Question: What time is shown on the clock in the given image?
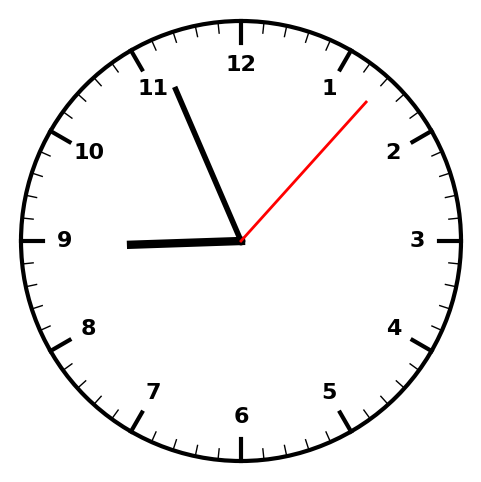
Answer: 08:56:07